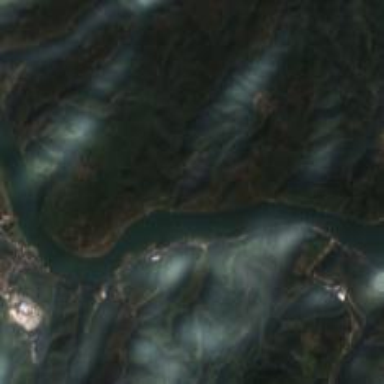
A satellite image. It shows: Beautiful view of river.